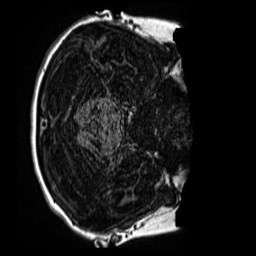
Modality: MP2RAGE
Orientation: axial
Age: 12
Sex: female
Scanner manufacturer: siemens
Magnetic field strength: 3 T
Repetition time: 4 s
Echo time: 0.00299 s